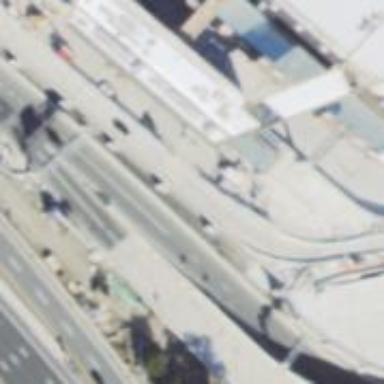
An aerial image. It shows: Unclassified road with asphalt surface passing through building tunnel.